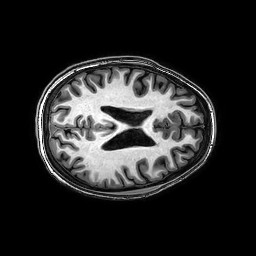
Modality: T1w
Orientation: axial
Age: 21
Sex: female
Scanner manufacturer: philips
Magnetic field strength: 3 T
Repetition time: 0.008088 s
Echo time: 0.0037 s